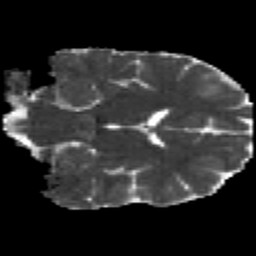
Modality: MD
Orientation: coronal
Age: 24
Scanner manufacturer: siemens
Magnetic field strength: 3 T
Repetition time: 2.2 s
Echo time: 0.084 s